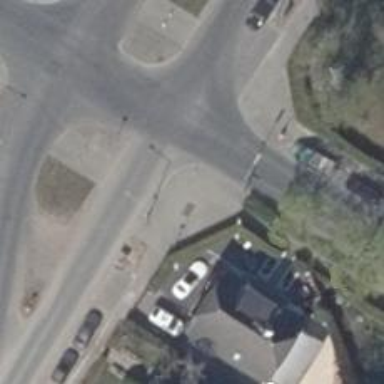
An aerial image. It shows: Sidewalk along the footway.